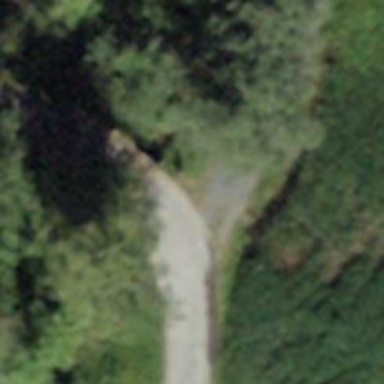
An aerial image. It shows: Track road with grade3 tracktype.